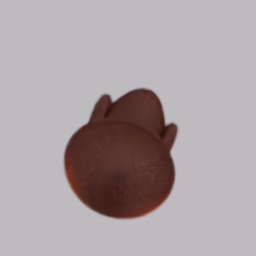
Label: animals